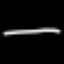
Label: line